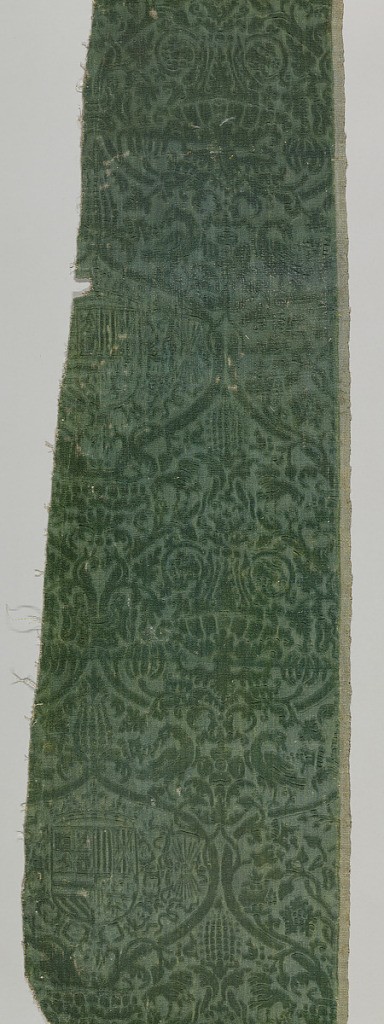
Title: Fragments of a chasuble
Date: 16th–17th century
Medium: wool, linen Technique: supplementary warp forming cut pile (velvet0 then stamped (embossed)
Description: Busy pattern of shaped cartouches containing urns, flowers or coats of arms in greenish/blue.